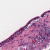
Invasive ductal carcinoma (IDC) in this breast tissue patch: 0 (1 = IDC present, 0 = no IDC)